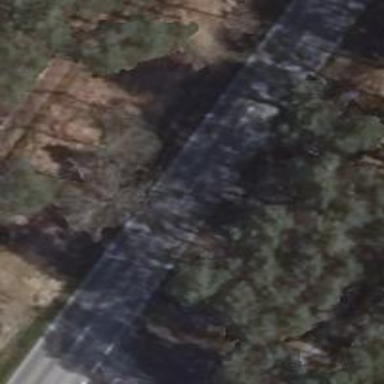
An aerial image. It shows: Asphalt road classified as primary highway.